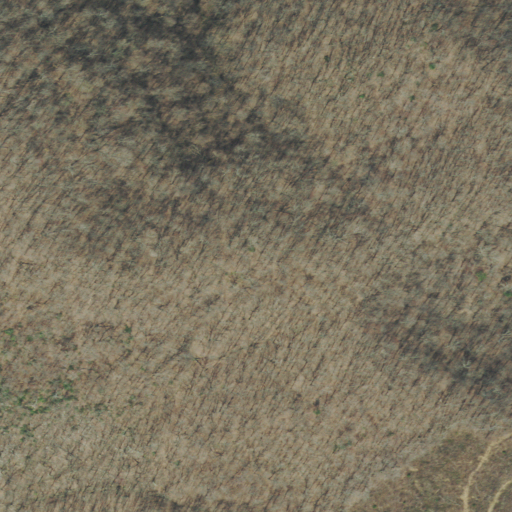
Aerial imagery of ridge(s) in Tennessee named Dennis Ridge containing deciduous forest and shrub